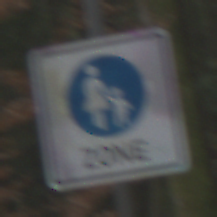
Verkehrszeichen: BeginnFussgaengerzone
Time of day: Midday
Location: Outdoor (Nature)
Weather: Overcast
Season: NotSpecified
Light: Natural